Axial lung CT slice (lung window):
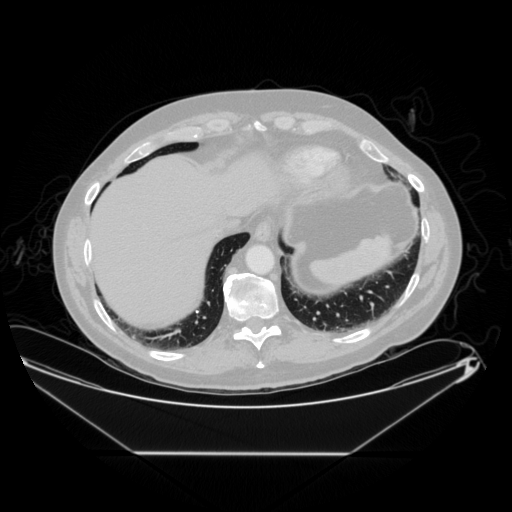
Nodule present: yes
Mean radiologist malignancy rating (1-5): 1.25